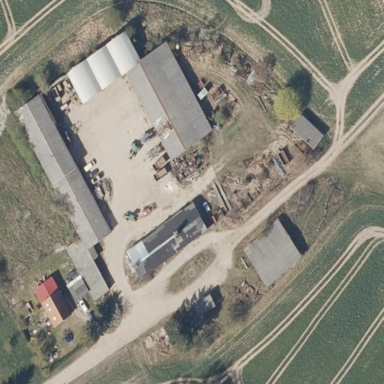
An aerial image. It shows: Farmyard area.